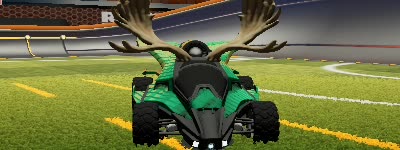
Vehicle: aftershock